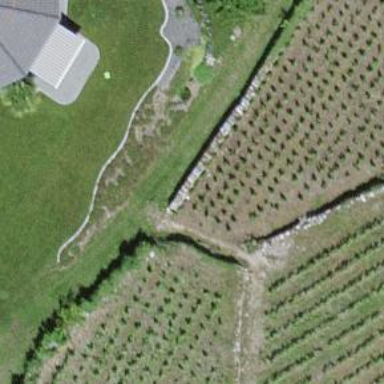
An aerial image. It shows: Dry stone wall barrier.